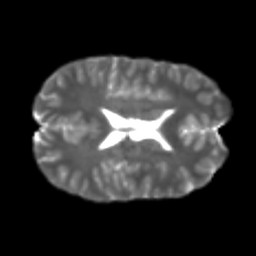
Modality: T2w
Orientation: axial
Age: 22
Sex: male
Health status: healthy
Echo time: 0.074 s